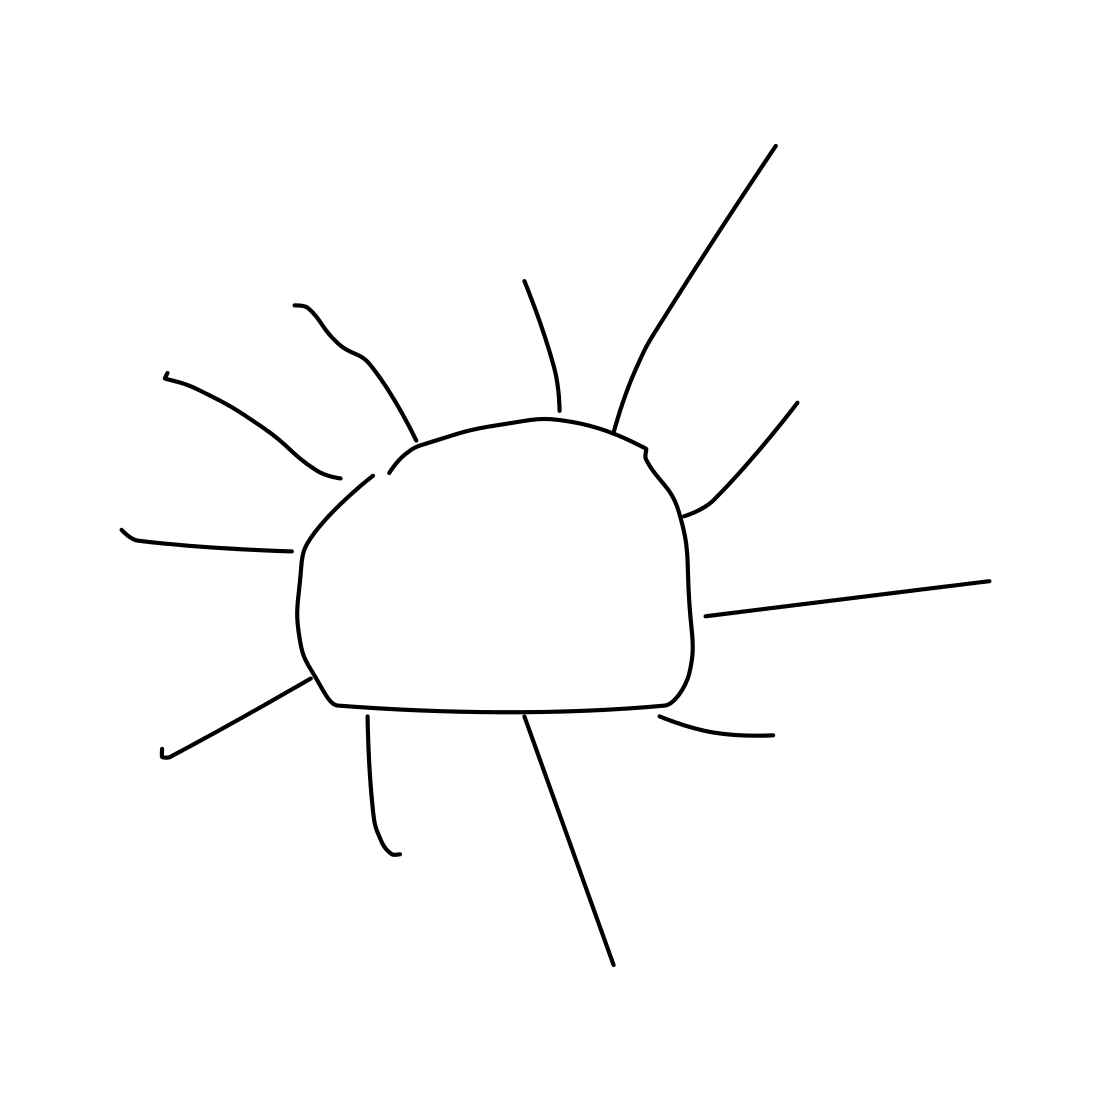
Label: sun